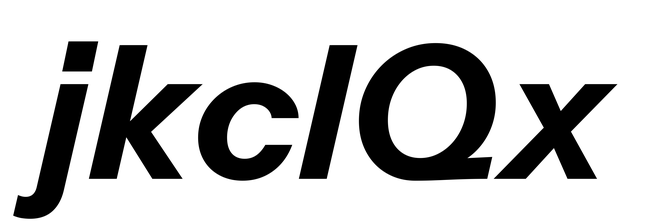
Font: InstrumentSans-Italic_Bold_Italic